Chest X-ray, PA view. Patient: 47 years old, sex F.
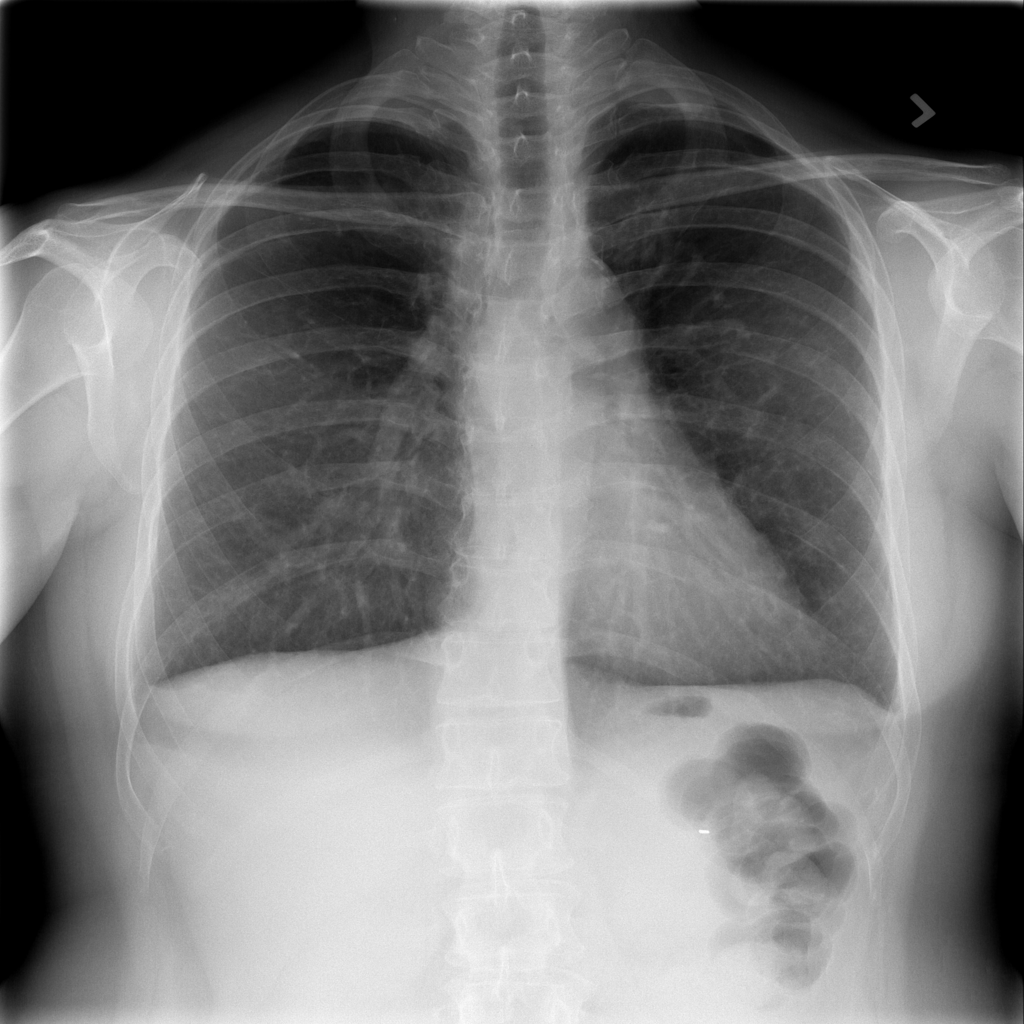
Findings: Pleural_Thickening, Pneumothorax